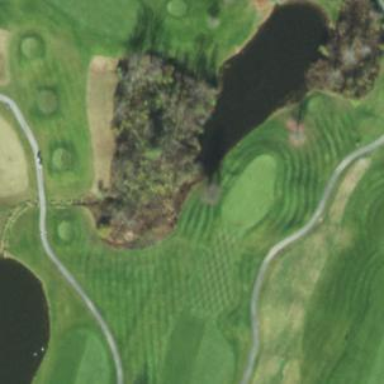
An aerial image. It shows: Water hazard in golf course. The hazard is natural water feature.